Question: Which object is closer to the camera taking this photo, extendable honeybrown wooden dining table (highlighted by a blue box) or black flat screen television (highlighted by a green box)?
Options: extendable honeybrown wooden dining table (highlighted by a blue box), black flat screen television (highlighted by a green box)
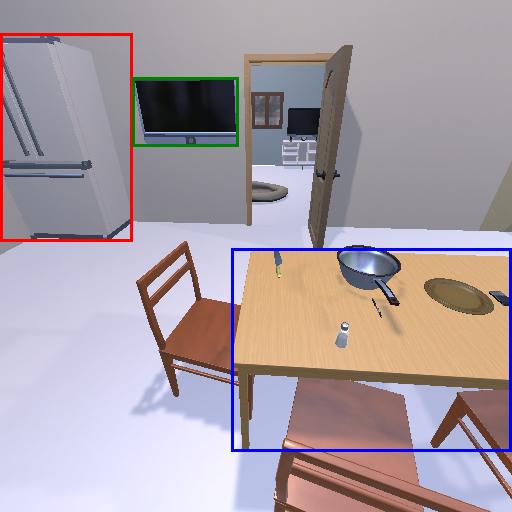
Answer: extendable honeybrown wooden dining table (highlighted by a blue box)